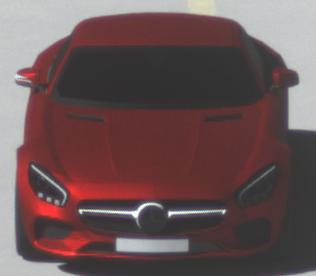
Make: Mercedes-Benz
Model: AMG GT Coupé
Detailed model: AMG GT (190) Coupé
Model produced from: 2014/10
Model produced until: 2017/01
Doors: 2
Color: red
Road condition: dry road
Daytime: midday
Contrast: high contrast